Question: Is it possible to configure the order of content boxes to be flexible in bootstrap, and not just the number of boxes per row? The following is the responsive layout I'm trying to achieve.
In the past I've maintained separate content versions for different screen sizes, but with a rewrite comes the opportunity to change how it all works and introduce newer practices such as this.

Block coloured blue is the company name and logo so needs to be kept at the top and central, while other content in , , and will fall into place around . Block is essentially footer text and small print - copyright notice and some links etc.
If this is not possible with Bootstrap layouts please suggest an alternative that will help me to accomplish this.
The content and layout requirements such as how the content looks is not up to me, I'm just trying to follow some best practice and make the site mobile tablet and desktop browser-friendly so that moving forward it will be simpler to maintain. Thank you.
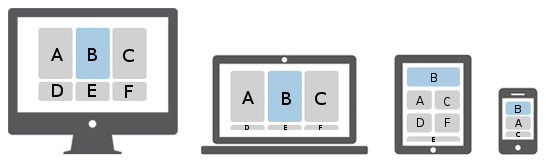
Answer: I've tried to implement your example to show this can be done using Bootstrap's column ordering classes, e.g. 'col-md-push-4' and 'col-md-pull-4'.
This only works if the boxes have equal height, try adding '.box--high' to box to see what sort of issues might occur if this isn't the case. These issues can be solved by nesting Bootstrap's grid classes, but you will also need to duplicate some of the boxes and show or hide them at specific layout sizes using e.g. '.hidden-xs'.
Flexbox ('display: flex') might be an option if you don't need to support older browsers (IE9 and IE10). See <URL>.
'''
.box {
background-color: #d1d1d1;
margin-bottom: 15px;
border-radius: 10px;
color: #fff;
font-size: 24px;
line-height: 3em;
text-align: center;
}
.box.box--blue {
background-color: #9CCCE8;
}
.box.box--high {
height: 5em;
}
'''
'''
<link href="http://maxcdn.bootstrapcdn.com/bootstrap/3.3.1/css/bootstrap.min.css" rel="stylesheet" />
<div class="container">
<div class="row">
<div class="col-xs-12 col-sm-12 col-md-4 col-md-push-4">
<div class="box box--blue">B</div>
</div>
<div class="col-xs-12 col-sm-6 col-md-4 col-md-pull-4">
<div class="box">A</div>
</div>
<div class="col-xs-12 col-sm-6 col-md-4">
<div class="box">C</div>
</div>
<div class="col-xs-12 col-sm-6 col-md-4">
<div class="box">D</div>
</div>
<div class="col-xs-12 col-sm-6 col-md-4 col-md-push-4">
<div class="box">F</div>
</div>
<div class="col-xs-12 col-sm-12 col-md-4 col-md-pull-4">
<div class="box">E</div>
</div>
</div>
</div>
'''